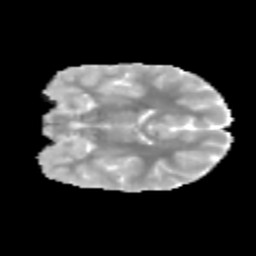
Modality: MD
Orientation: coronal
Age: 10
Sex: female
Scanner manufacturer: siemens
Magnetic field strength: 3 T
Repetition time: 3.8 s
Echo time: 0.07 s